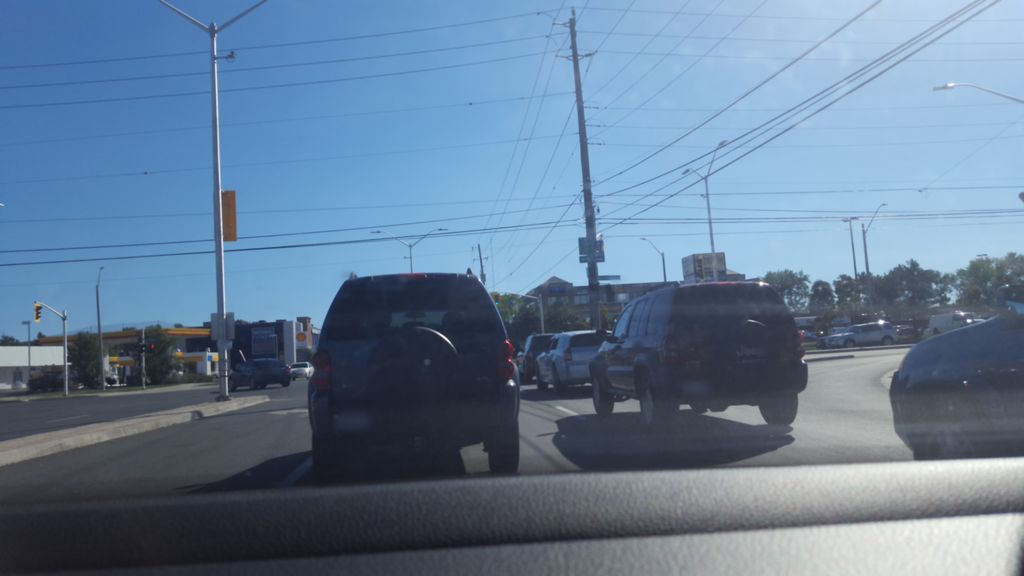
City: hamilton